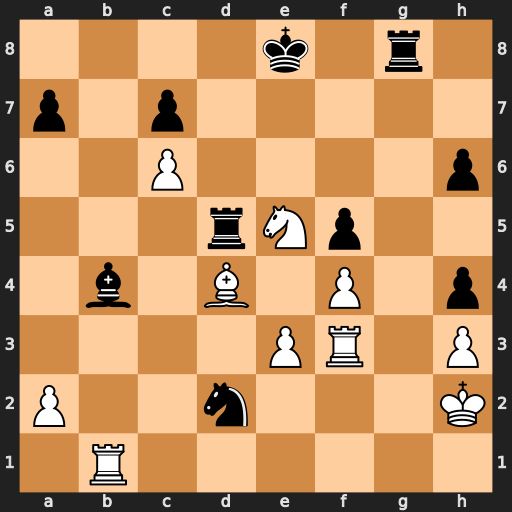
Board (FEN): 4k1r1/p1p5/2P4p/3rNp2/1b1B1P1p/4PR1P/P2n3K/1R6
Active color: w
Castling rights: -
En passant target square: -
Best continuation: Rxb4 Nxf3+ Nxf3